Question: How to display Windows Login dialog box whitin a windows application?

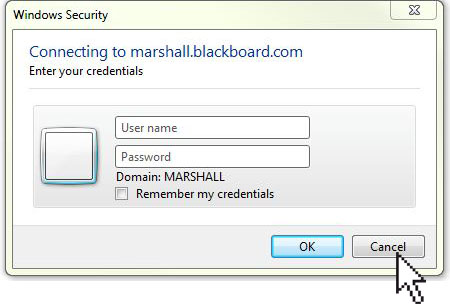
Answer: Looks similar to <URL>
<URL>